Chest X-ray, PA view. Patient: 57 years old, sex F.
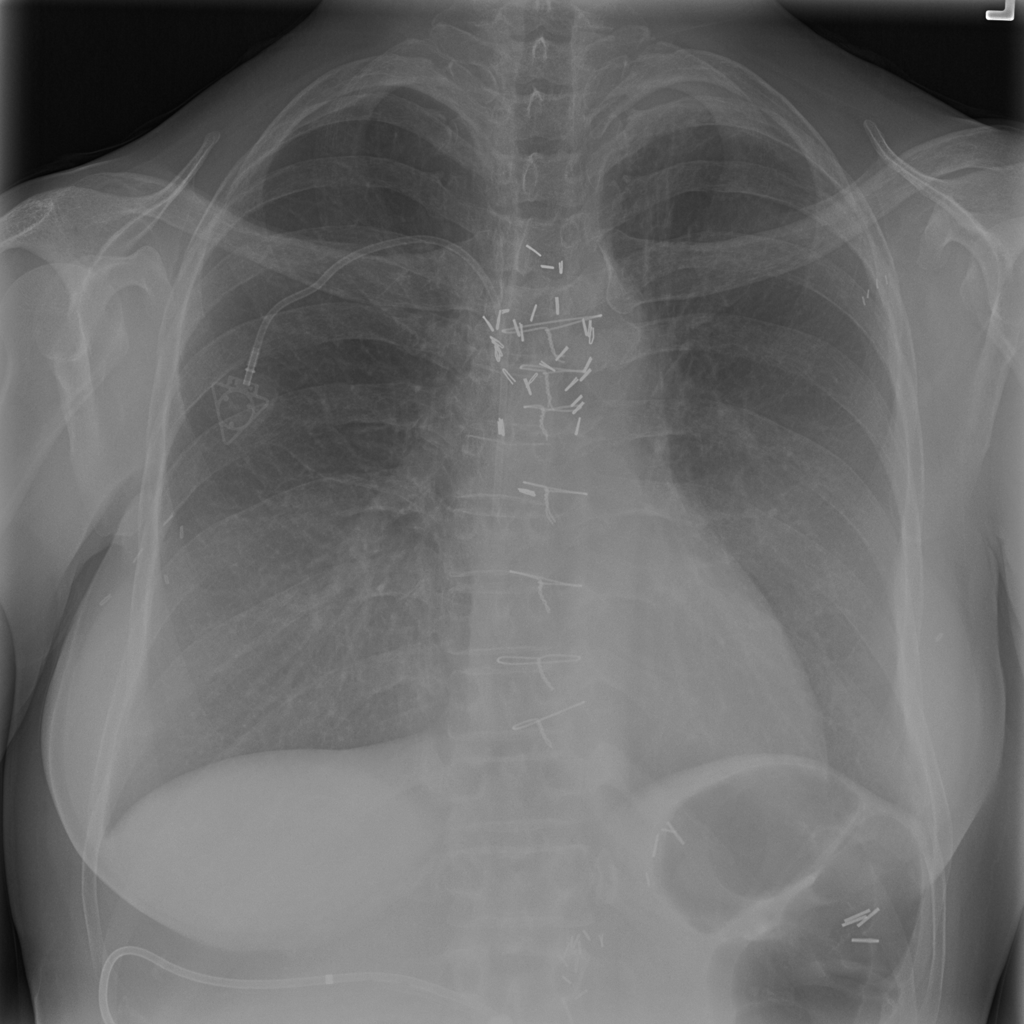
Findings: Effusion, Pleural_Thickening